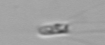
Label: Chaetoceros_subtilis